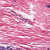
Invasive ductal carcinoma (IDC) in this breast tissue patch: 0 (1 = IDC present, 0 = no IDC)